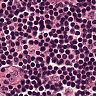
Metastatic tissue present: no